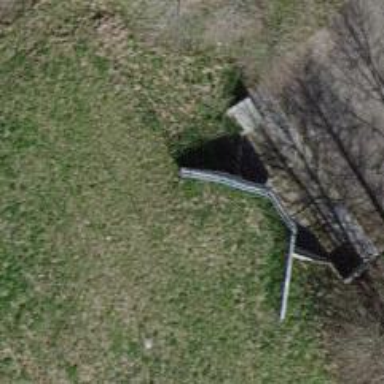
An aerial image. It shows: Retaining wall.